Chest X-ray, PA view. Patient: 43 years old, sex F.
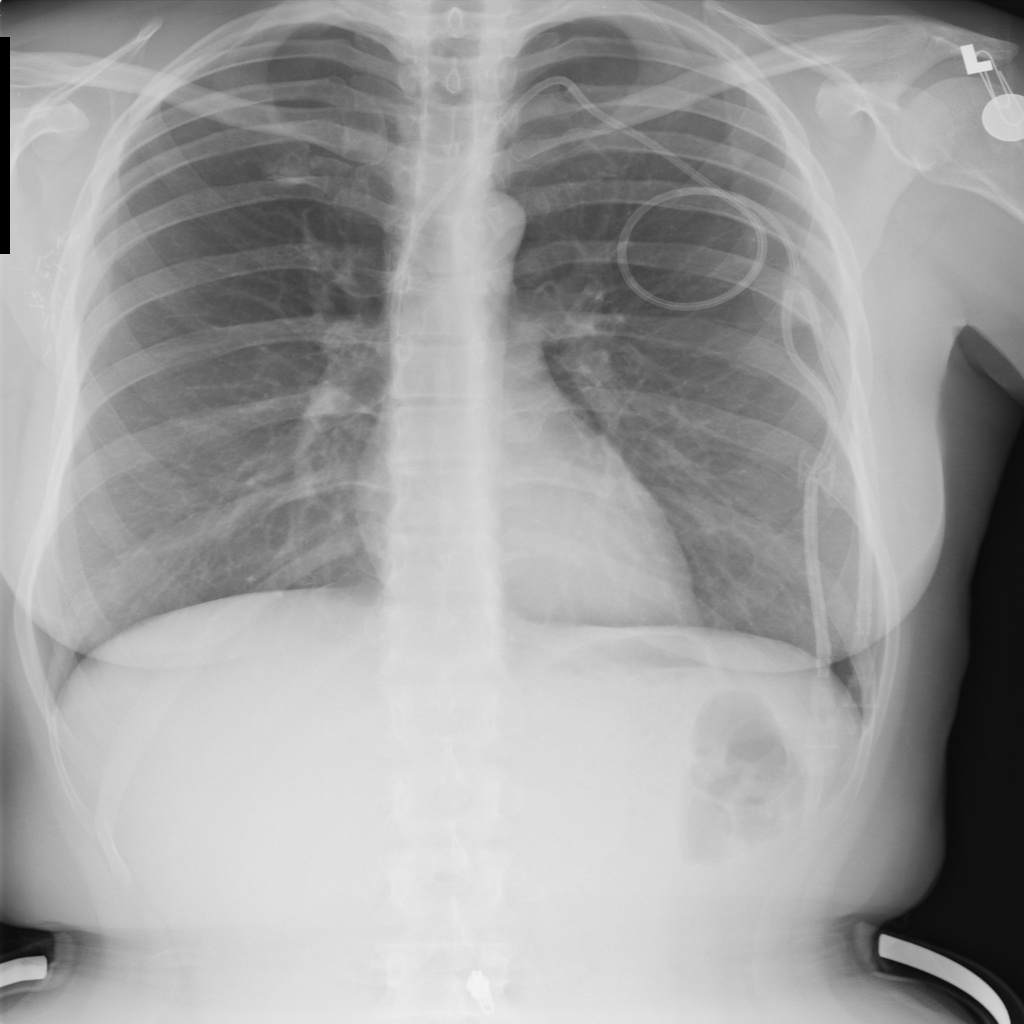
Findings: No Finding